Question: I am trying to do a single summation of a function in the time domain. I got my code working, but I would feel more confident if someone would verify the correctness or point out my mistakes.
Here is a picture of the formula I am trying to code:

And here is the code itself:
'''
h = 100;
t=[1:400];
rho_w = 1025;
g = 9.81;
Ohm = [0.01:0.01:4]
Phase = rand(1,length(Ohm))*2*pi;
Amp = [1:1:400];
for i = 1:length(t)
P(i) = rho_w*g*sum(Amp.*Ohm.*cos(Ohm*t(i)+Phase))
end
'''
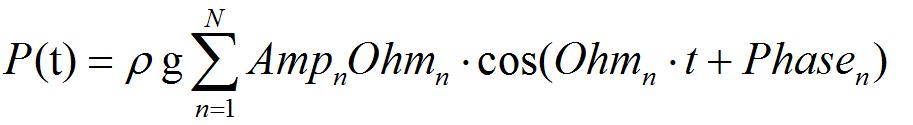
Answer: I think it's correct (thanks to @horchler for his valuable comment).
You can also do it with 'bsxfun':
'''
P = rho_w*g*sum( bsxfun(@times, (Amp.*Ohm).', ...
cos(bsxfun(@plus, bsxfun(@times, Ohm.', t), Phase.'))) );
'''